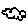
Label: cloud